Interaction volume radius: 10 \u00c5
Interaction volume height: 25 \u00c5
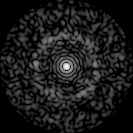
Disorder parameter: 0.8242